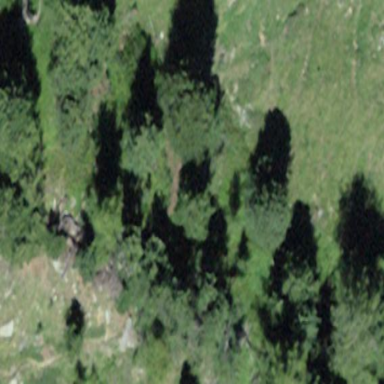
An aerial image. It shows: Forest area.